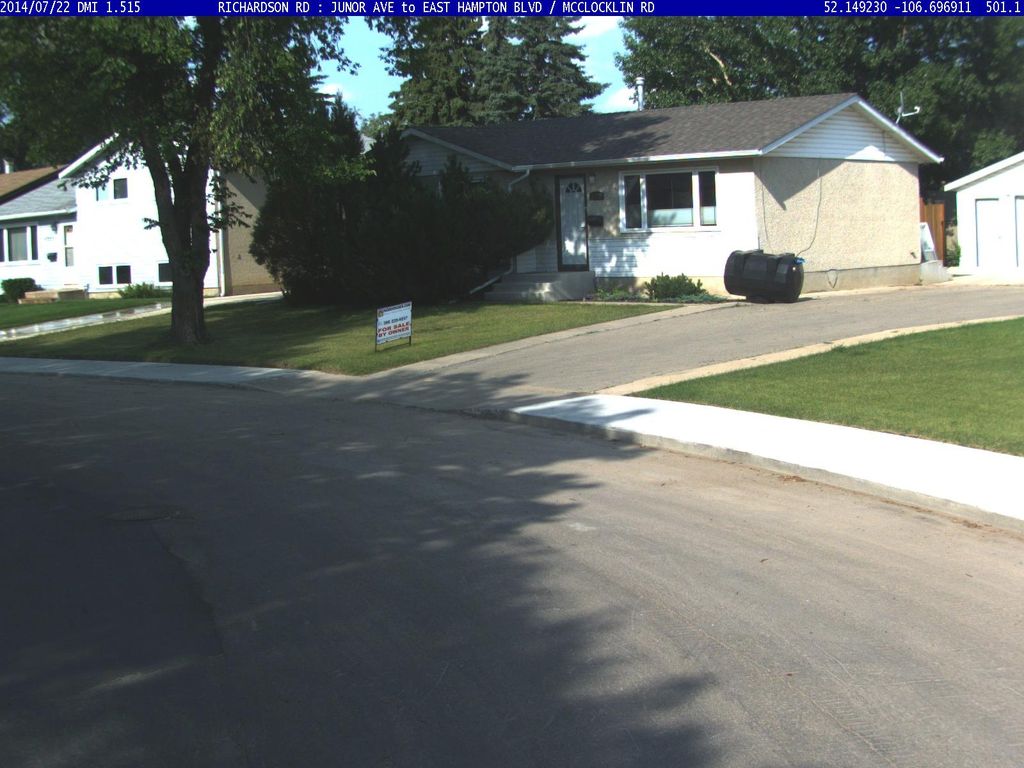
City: saskatoon